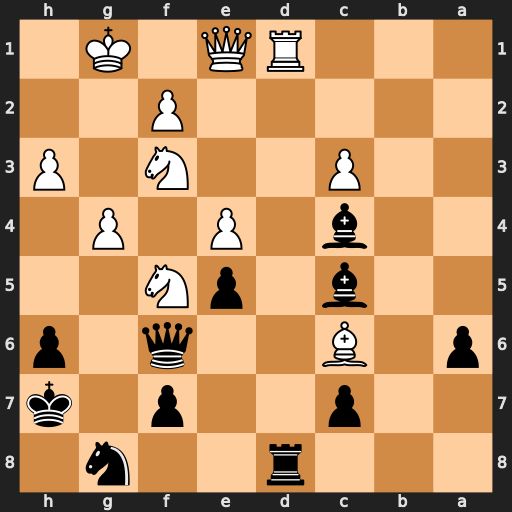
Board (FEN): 3r2n1/2p2p1k/p1B2q1p/2b1pN2/2b1P1P1/2P2N1P/5P2/3RQ1K1
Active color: b
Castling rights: -
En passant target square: -
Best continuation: Rxd1 Qxd1 Qxc6